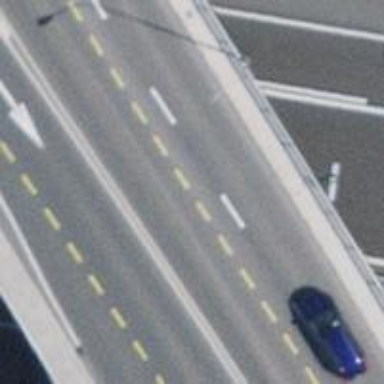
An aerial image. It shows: Secondary road bridge with asphalt surface and designated cycle lane.